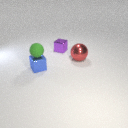
small blue metal cube below small green rubber sphere